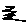
Label: zigzag